Interaction volume radius: 10 \u00c5
Interaction volume height: 30 \u00c5
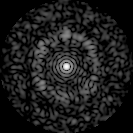
Disorder parameter: 0.7822